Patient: sex M, age 51
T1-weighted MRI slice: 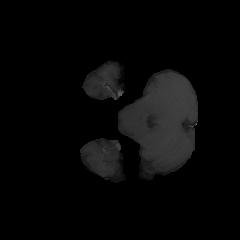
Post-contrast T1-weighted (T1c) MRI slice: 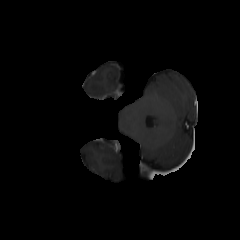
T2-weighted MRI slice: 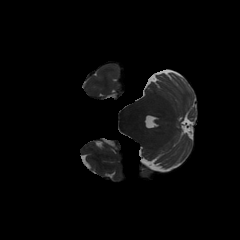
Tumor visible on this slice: no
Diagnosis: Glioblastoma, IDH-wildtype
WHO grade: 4